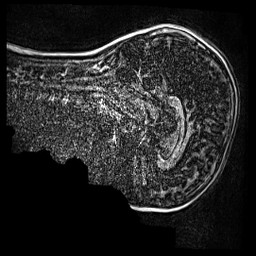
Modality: MP2RAGE
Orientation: sagittal
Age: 11
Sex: male
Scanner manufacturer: siemens
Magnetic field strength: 3 T
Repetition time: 4 s
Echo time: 0.00299 s